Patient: sex F, age 70
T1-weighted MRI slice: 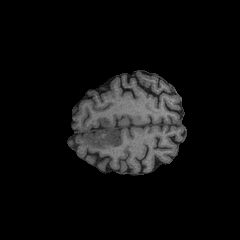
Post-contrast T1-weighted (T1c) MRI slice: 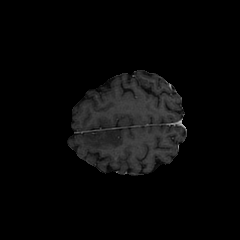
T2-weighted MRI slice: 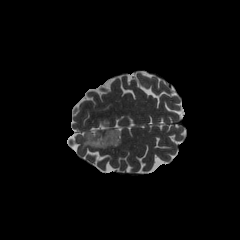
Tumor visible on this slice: yes
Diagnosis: Oligodendroglioma, IDH-mutant, 1p/19q-codeleted
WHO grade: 2